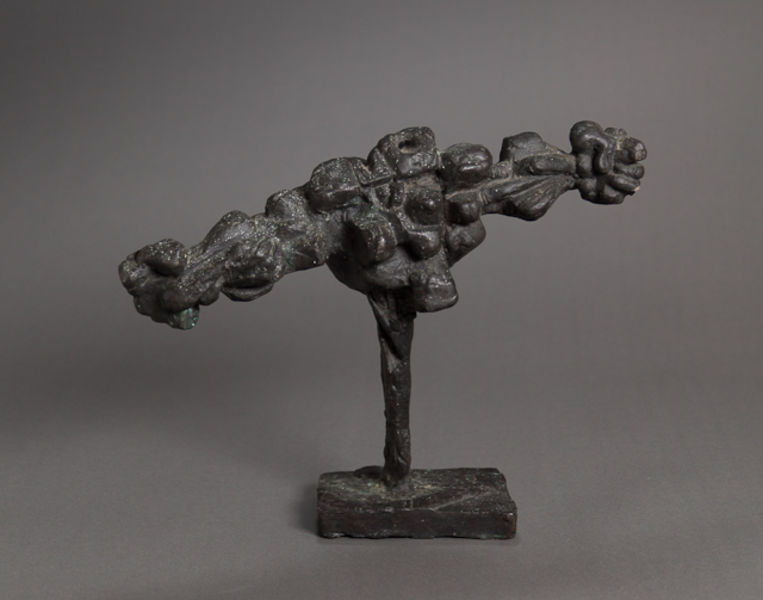
Titel: The Crucifixion, The Crucifixion
Künstler: Ernst Neizvestnyi (Neizvestny)
Standort: Amherst (Massachusetts, USA)
Institution: Mead Art Museum, Amherst College
Schlagwörter: hands, arm, hand, classic, tree, head, metal, line, sculpture, statue, abstract, arms, form, fingers, antiquity, figure, long, rough, bronze, standing, fist, shape, iron, muscles, n, cast iron, cast, statur, dented, anthropormorphic, han, knobs, piedestal